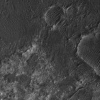
Atmospheric dust classification: not_dusty